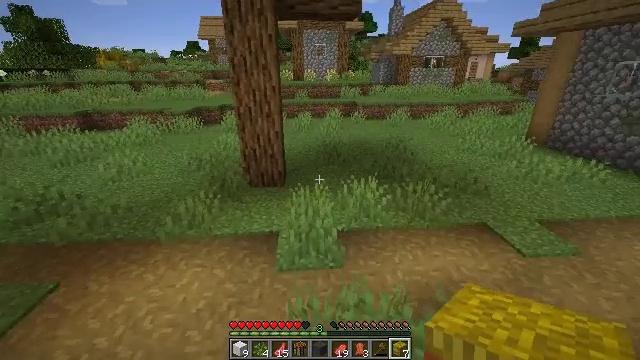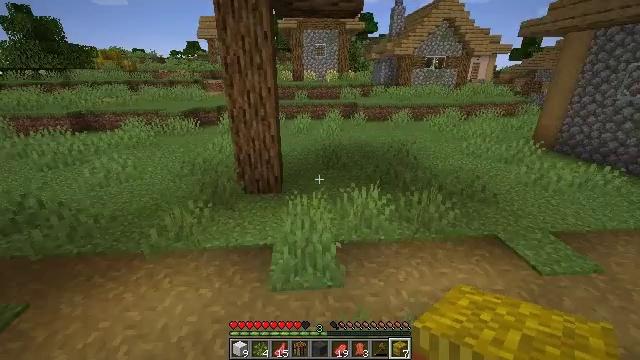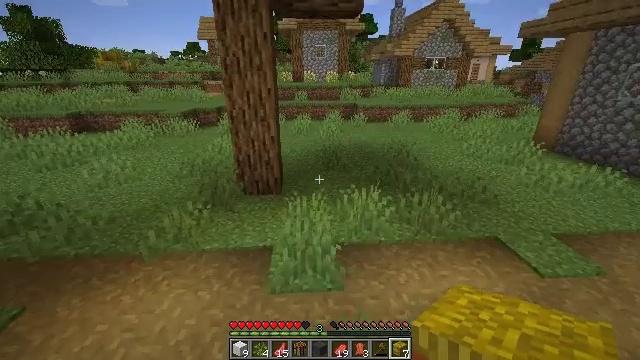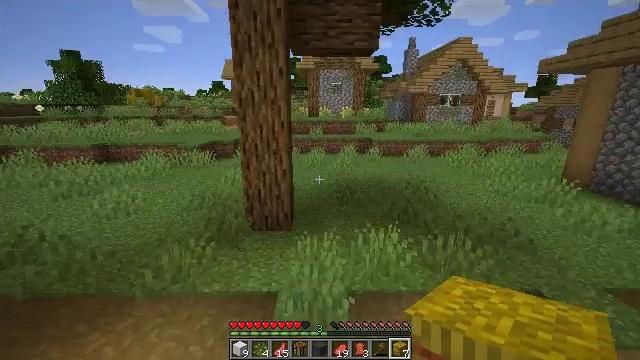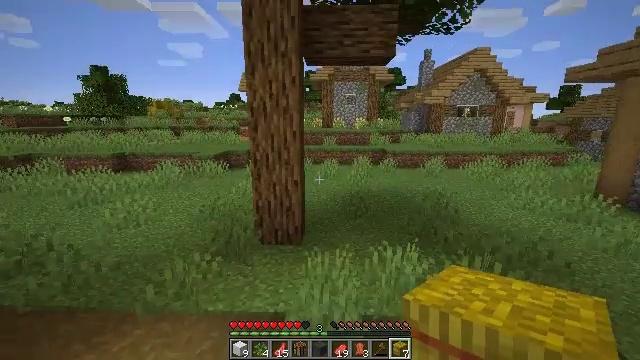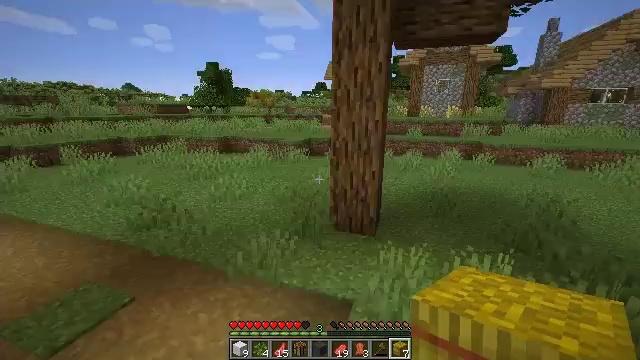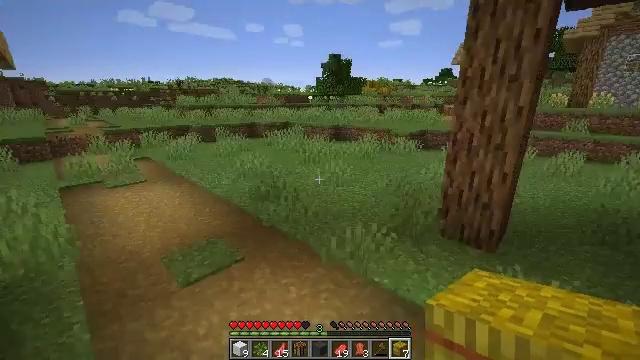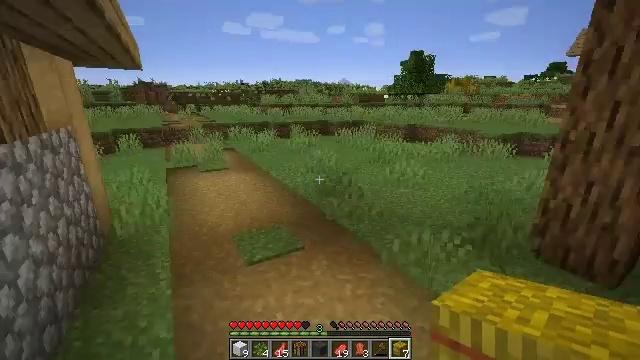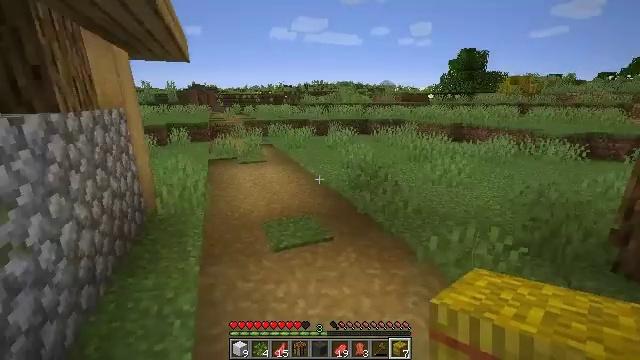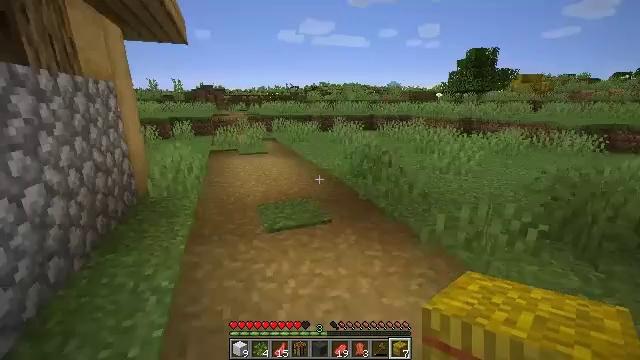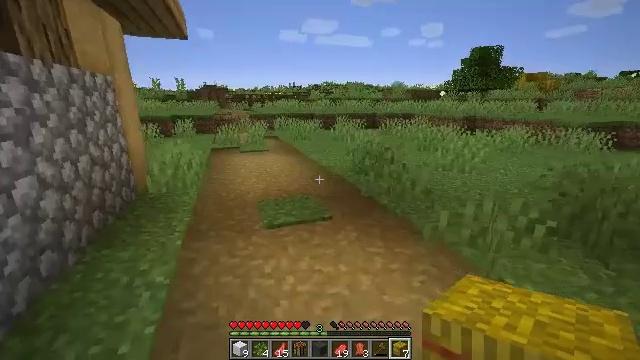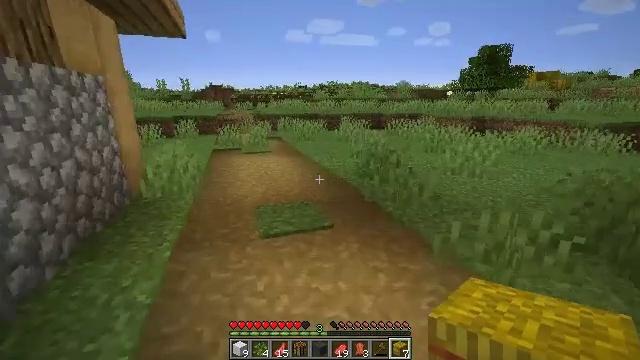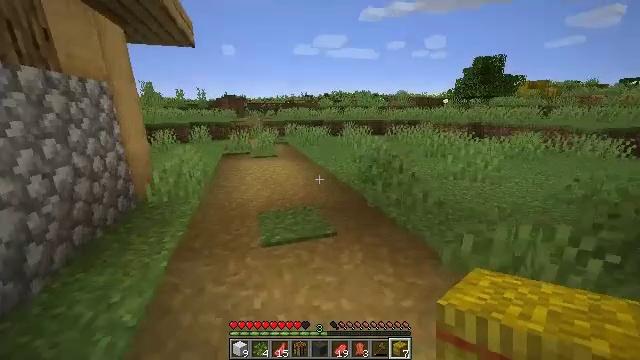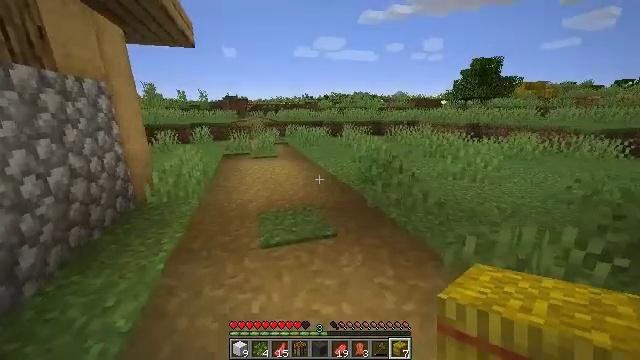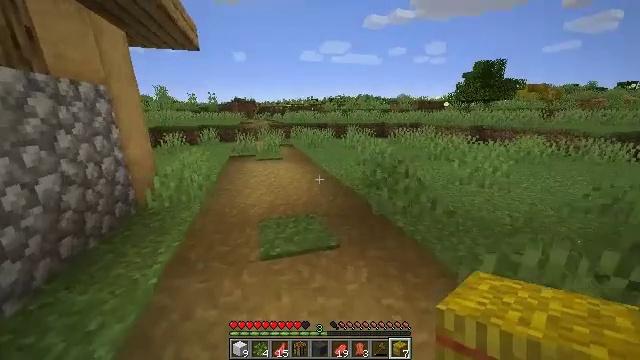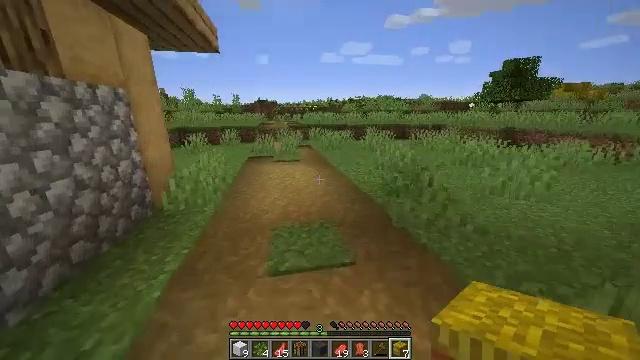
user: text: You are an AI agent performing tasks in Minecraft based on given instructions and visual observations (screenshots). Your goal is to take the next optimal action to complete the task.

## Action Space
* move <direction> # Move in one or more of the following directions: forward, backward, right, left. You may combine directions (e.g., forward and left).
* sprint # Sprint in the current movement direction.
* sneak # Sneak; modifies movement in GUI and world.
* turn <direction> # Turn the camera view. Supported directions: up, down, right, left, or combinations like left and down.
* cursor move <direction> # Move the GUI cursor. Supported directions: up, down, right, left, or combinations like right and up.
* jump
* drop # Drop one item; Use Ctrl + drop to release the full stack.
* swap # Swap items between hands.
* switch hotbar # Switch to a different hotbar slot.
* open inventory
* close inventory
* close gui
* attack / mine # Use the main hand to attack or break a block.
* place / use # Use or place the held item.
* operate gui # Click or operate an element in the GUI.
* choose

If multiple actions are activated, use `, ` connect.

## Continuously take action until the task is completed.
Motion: motion action
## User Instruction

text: Break the blast furnace block.
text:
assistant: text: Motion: move forward
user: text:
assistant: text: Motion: move forward
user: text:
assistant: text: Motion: move forward, turn left and up
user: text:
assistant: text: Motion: move forward, turn left and up
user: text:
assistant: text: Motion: move forward, turn left and down
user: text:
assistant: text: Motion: move forward, turn left and down
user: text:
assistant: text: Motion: move forward, turn left
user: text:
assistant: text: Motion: move forward, turn left
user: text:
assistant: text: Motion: move forward, turn left
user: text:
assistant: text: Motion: move forward
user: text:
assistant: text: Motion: move forward, sprint, turn left
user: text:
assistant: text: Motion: move forward, sprint, turn left
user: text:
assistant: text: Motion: move forward, sprint
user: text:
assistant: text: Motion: move forward, sprint, turn left
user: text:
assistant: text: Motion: move forward, turn left
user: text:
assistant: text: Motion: move forward, turn left
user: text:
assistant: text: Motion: move forward, turn left, jump
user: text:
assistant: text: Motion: move forward, turn left, jump
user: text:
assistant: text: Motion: move forward, turn left, jump
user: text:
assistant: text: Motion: move forward, jump
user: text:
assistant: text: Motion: move forward and move right, jump
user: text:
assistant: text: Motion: move forward and move right, jump
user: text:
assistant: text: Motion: move forward and move right, jump
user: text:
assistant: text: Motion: move forward and move right, jump
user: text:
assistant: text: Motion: move forward and move right, turn right, jump
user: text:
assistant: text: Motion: move forward and move right, turn right and up, jump
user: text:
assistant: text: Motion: move forward and move right, jump
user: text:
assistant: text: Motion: move forward and move right, jump
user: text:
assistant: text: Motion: move forward and move right, jump
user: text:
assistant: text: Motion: move forward and move right, jump